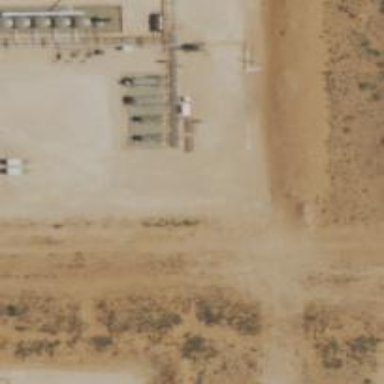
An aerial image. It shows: Petroleum well.